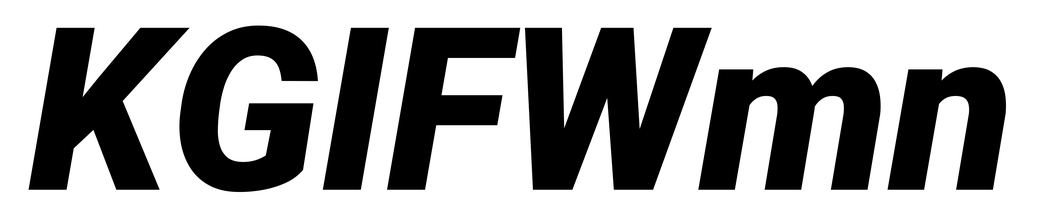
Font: Roboto-Italic_Black_Italic